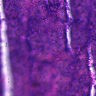
Metastatic tissue present: no